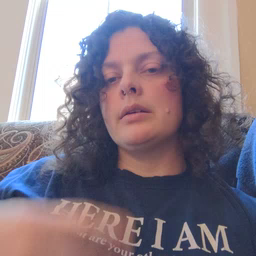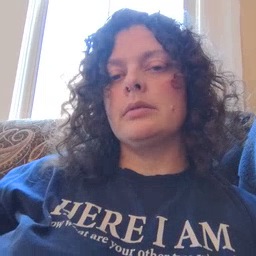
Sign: can